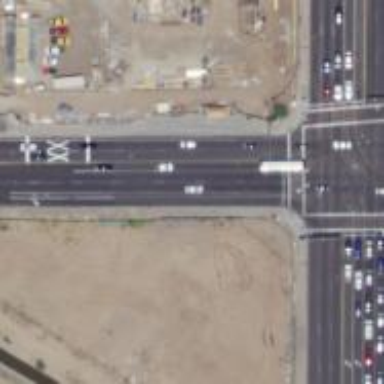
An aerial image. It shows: Secondary road with separate asphalt sidewalk.